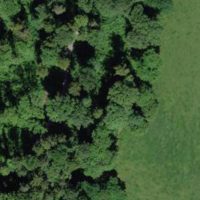
EUNIS habitat code: 44
Species observed at this site:
Corylus avellana
Lamium galeobdolon